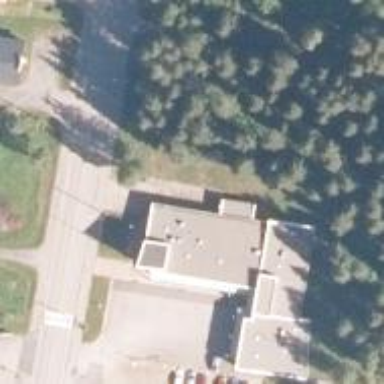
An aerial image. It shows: Pharmacy providing healthcare services.